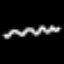
Label: squiggle